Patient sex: M
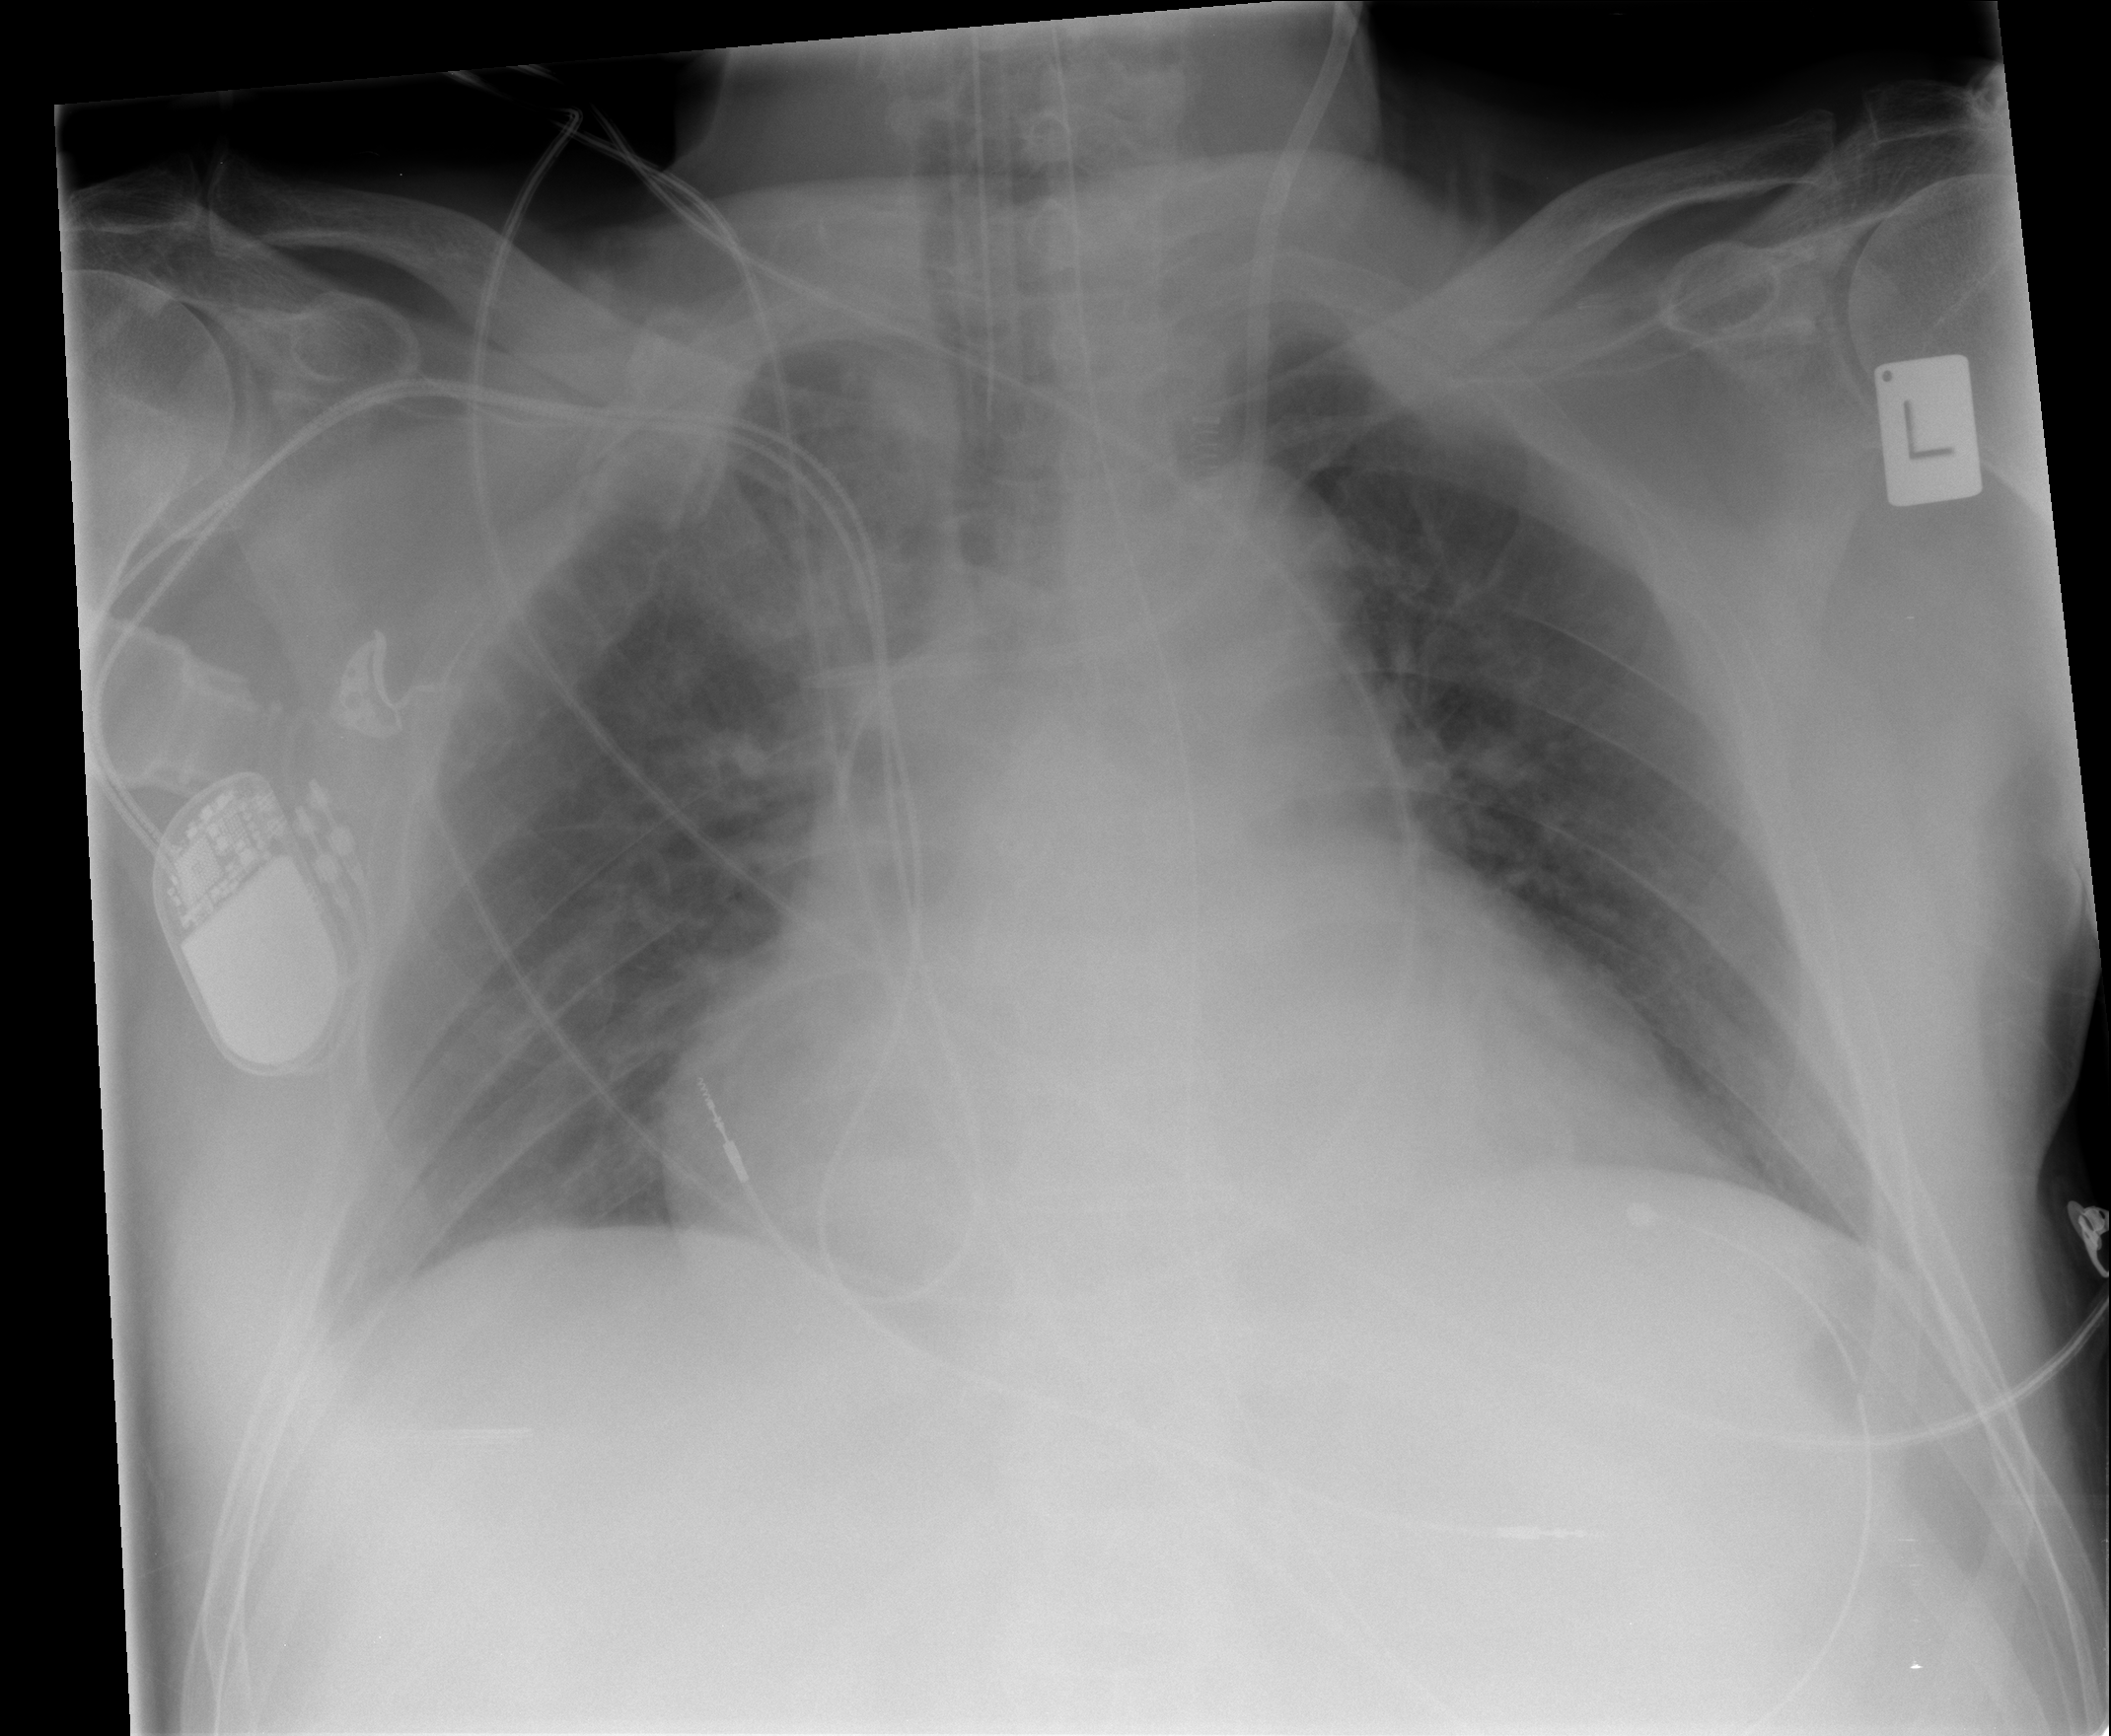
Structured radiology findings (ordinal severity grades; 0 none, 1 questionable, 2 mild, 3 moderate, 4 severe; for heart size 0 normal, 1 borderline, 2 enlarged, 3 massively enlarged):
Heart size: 2
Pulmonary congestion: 1
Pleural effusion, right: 2
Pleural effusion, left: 2
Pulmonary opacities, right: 0
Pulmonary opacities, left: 0
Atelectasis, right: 0
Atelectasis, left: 0